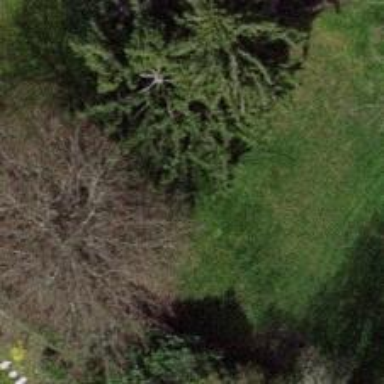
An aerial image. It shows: Evergreen tree with needle-leaved leaves.